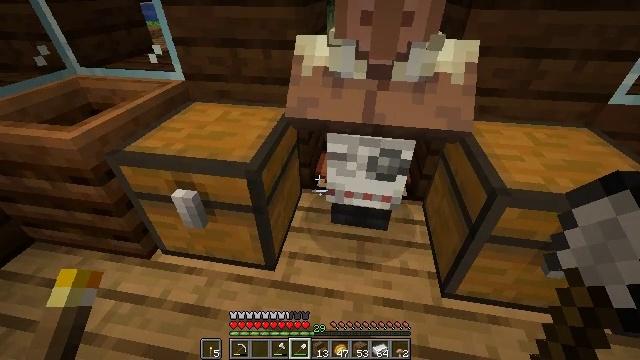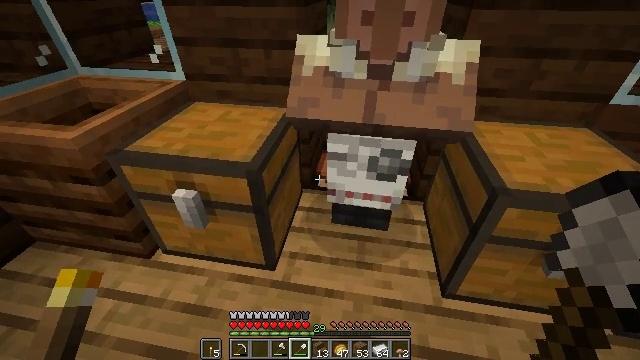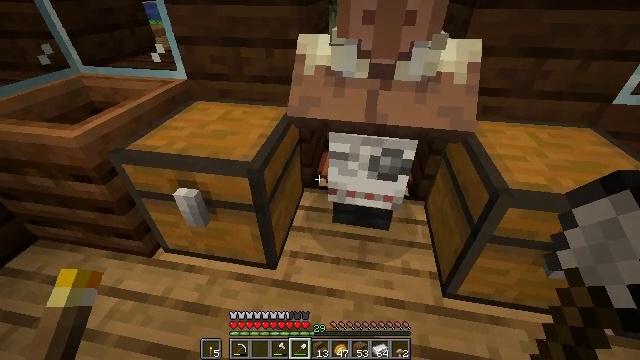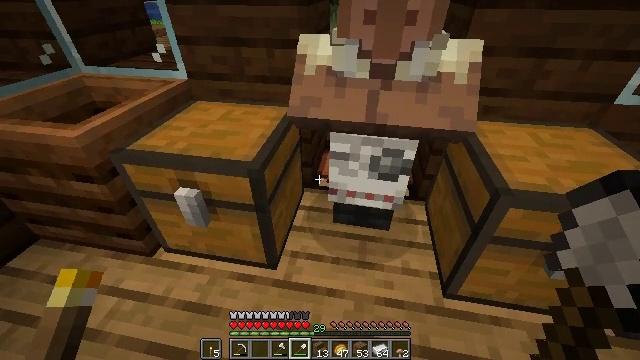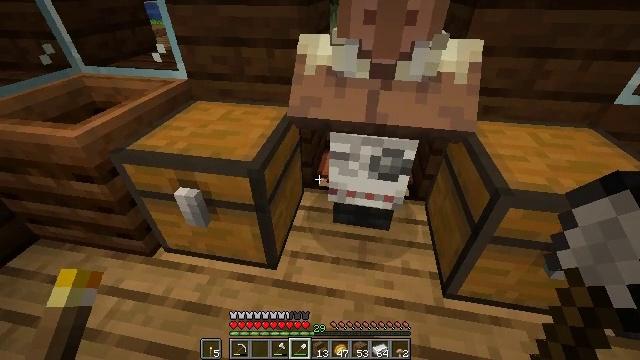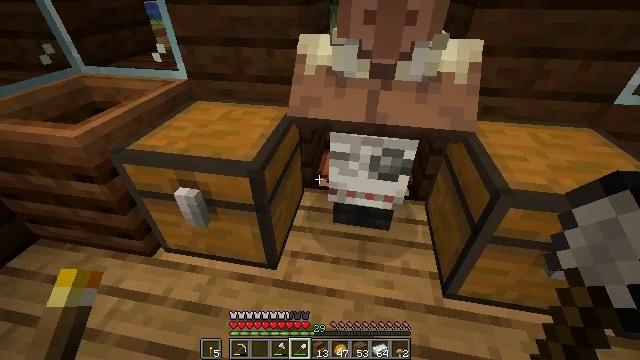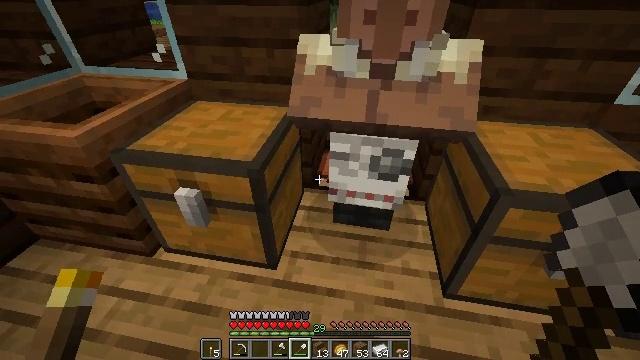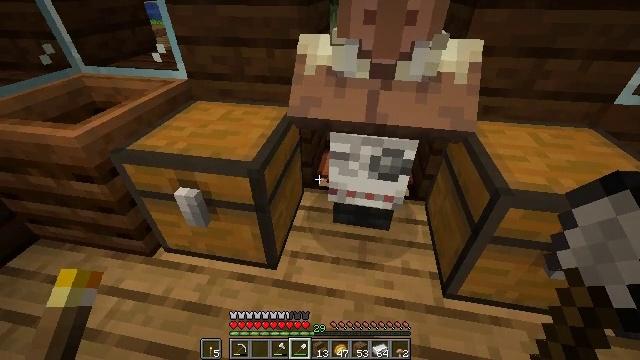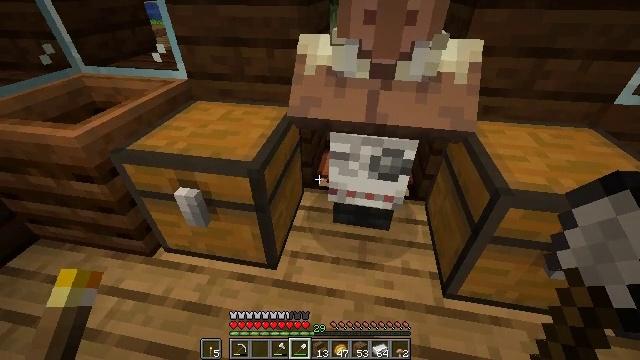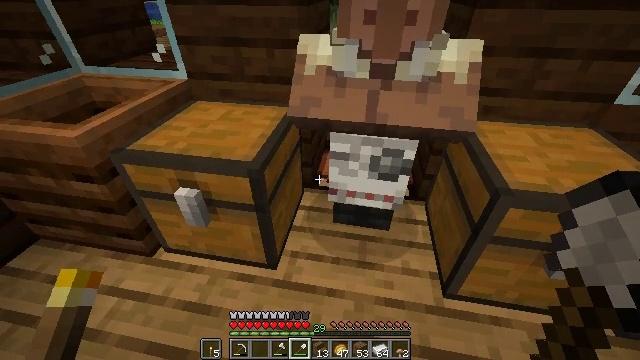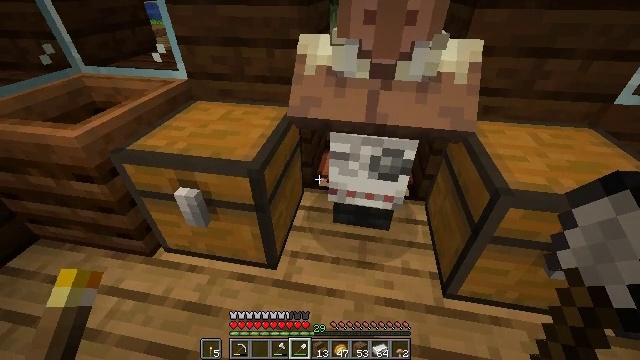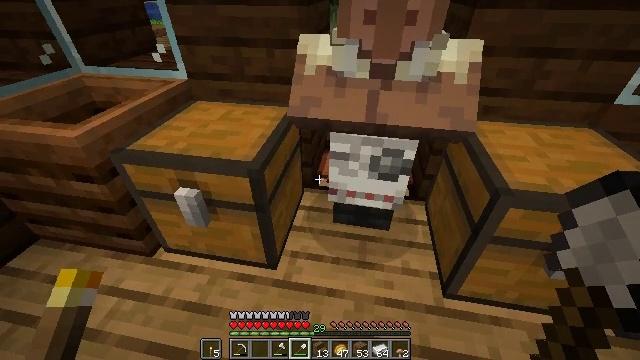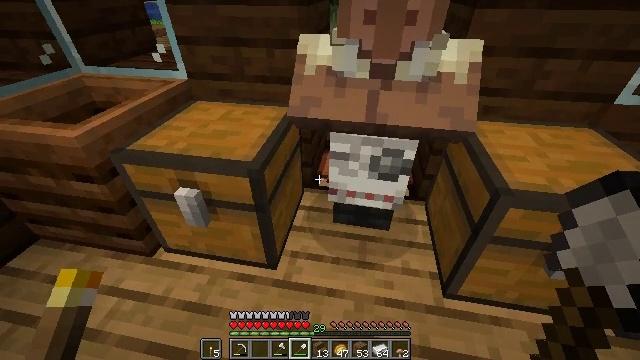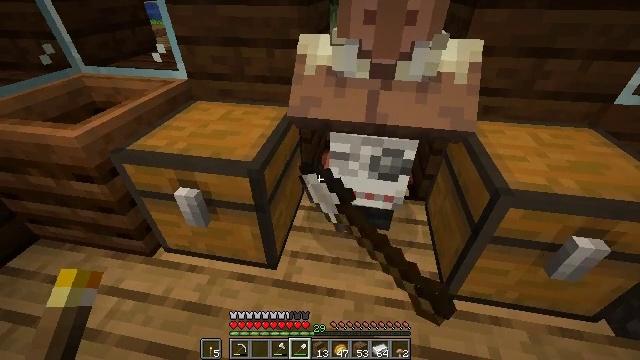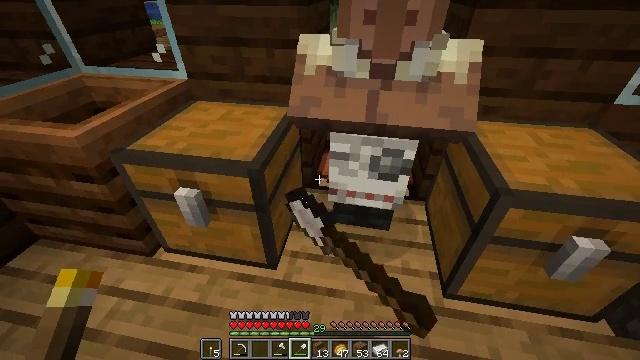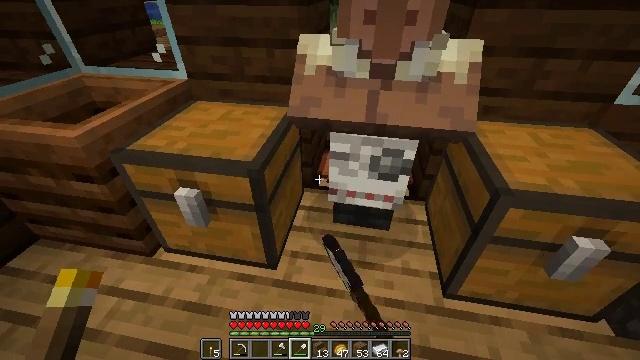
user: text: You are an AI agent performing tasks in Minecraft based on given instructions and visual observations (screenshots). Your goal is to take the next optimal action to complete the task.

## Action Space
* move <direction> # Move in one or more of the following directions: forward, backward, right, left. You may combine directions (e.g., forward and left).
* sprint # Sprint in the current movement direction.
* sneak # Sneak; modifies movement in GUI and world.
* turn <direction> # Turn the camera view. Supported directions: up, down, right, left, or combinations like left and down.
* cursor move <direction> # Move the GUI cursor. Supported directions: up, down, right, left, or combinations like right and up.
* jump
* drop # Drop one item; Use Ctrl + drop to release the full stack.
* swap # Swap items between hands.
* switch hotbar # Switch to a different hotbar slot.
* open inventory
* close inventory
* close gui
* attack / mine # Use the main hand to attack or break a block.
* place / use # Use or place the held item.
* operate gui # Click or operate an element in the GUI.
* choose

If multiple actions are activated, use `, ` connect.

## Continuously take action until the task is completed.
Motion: motion action
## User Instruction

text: Combine the necessary materials to craft a fletching table.
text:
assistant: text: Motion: no_op
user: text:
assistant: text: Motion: no_op
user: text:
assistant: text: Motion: no_op
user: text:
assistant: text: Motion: no_op
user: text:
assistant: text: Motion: no_op
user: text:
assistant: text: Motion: no_op
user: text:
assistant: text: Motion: no_op
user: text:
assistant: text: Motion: no_op
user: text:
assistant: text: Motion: no_op
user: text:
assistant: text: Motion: no_op
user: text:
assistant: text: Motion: no_op
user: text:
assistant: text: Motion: use / place
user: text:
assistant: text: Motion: use / place
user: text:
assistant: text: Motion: use / place
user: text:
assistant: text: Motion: no_op
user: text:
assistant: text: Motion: no_op
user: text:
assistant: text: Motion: open gui
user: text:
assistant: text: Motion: no_op
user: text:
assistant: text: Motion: no_op
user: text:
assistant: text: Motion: no_op
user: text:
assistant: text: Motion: no_op
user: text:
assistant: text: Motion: no_op
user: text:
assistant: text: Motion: no_op
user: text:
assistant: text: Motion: no_op
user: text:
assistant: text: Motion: cursor move left and up
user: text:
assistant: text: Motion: cursor move left and up
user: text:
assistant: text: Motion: cursor move left and up
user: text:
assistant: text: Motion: cursor move left
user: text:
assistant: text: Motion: no_op
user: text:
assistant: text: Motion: no_op